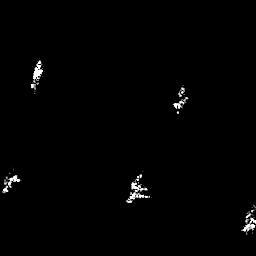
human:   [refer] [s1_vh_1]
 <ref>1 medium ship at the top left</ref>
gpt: <box>[[10, 24, 17, 34, 0]]</box>

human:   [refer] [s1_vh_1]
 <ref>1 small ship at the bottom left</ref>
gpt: <box>[[0, 67, 8, 76, 0]]</box>